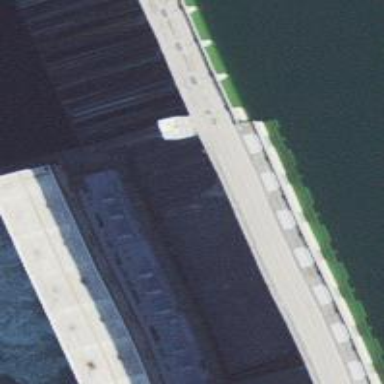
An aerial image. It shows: Dam along waterway.